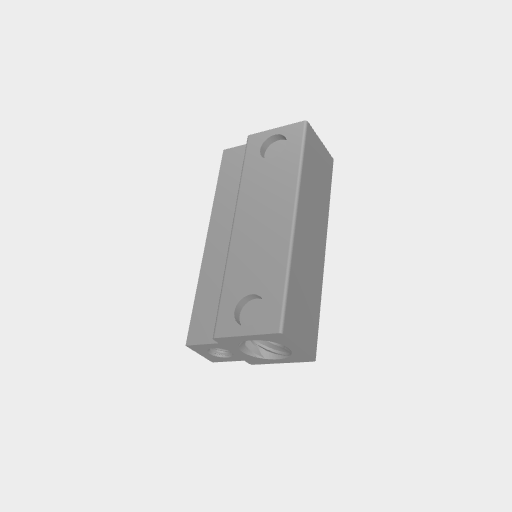
Part: LeadScrewOpenGoRAILNut